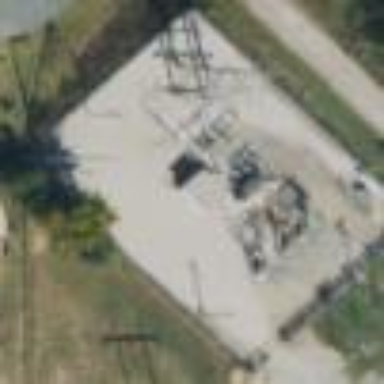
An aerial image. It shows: Fence surrounding power substation.